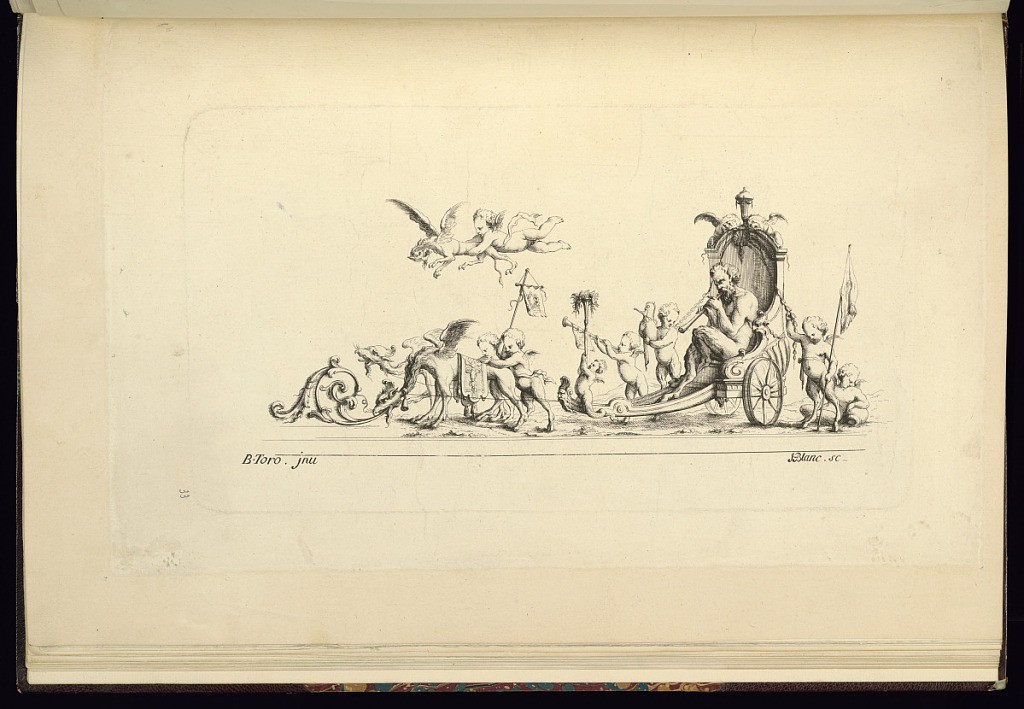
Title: Ornament Design
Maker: Jean-Bernard Turreau, French, 1672 - 1731
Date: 1716-19
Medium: Etching on laid paper
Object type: Print
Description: Ornament design featuring grotesque motifs with a satyr/faun (Pan) playing a flute and seated in a chariot being pulled by putti fauns and griffins, with banners, vases of flowers, mascarons (masks), scrolling leaves (rinceaux), fleurons, and a flying putto and griffin above. The plate is signed.